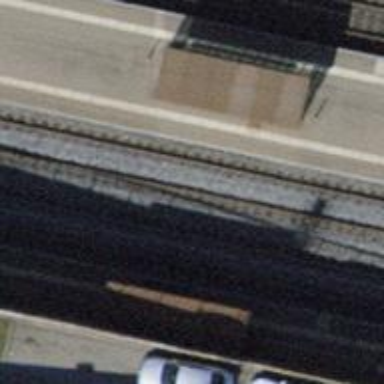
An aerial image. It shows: Single-track railway with electrified contact lines.